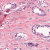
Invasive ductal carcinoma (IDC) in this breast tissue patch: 1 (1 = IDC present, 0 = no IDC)